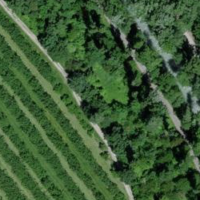
EUNIS habitat code: 40
Species observed at this site:
Prunus avium